Question: This can be done using flotCharts, but I like using Highcharts a lot more for graphing data.

It's done by using:
'''
grid: {
markings: [ {
xaxis: { from: -1, to: 12 },
yaxis: { from: 100, to: 300 },
color: "#FFA5A5" }]}
'''
I was wondering if something like this is possible in highcharts ?
Right now I'm using limit-min and limit-max to draw a line at y-axis 10 like this: <URL> but I'd rather have the entire background change from that point upwards.
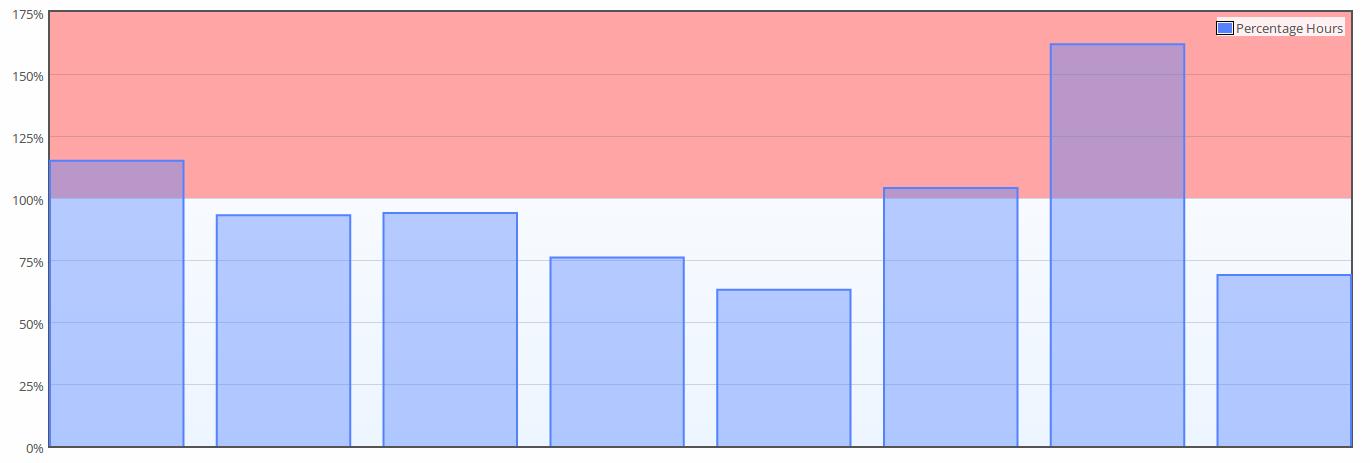
Answer: 'flots' markings is analagous to Highchart's <URL>.
Quick example:
'''
$('#container').highcharts({
chart: {
type: 'column'
},
yAxis: {
plotBands: [{
color: '#FCFFC5',
from: 100,
to: 300
}]
},
xAxis: {
categories: ['Jan', 'Feb', 'Mar', 'Apr', 'May', 'Jun', 'Jul', 'Aug', 'Sep', 'Oct', 'Nov', 'Dec']
},
series: [{
data: [29.9, 71.5, 106.4, 129.2, 144.0, 176.0, 135.6, 148.5, 216.4, 194.1, 95.6, 54.4]
}]
});
'''
Fiddle <URL>.